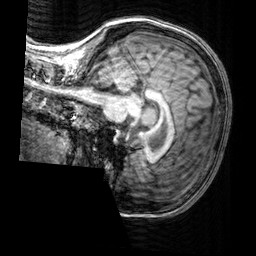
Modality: T1w
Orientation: sagittal
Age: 22
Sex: female
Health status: healthy
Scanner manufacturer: siemens
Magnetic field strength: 3 T
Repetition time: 2.3 s
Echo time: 0.00303 s